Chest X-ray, AP view. Patient: 44 years old, sex M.
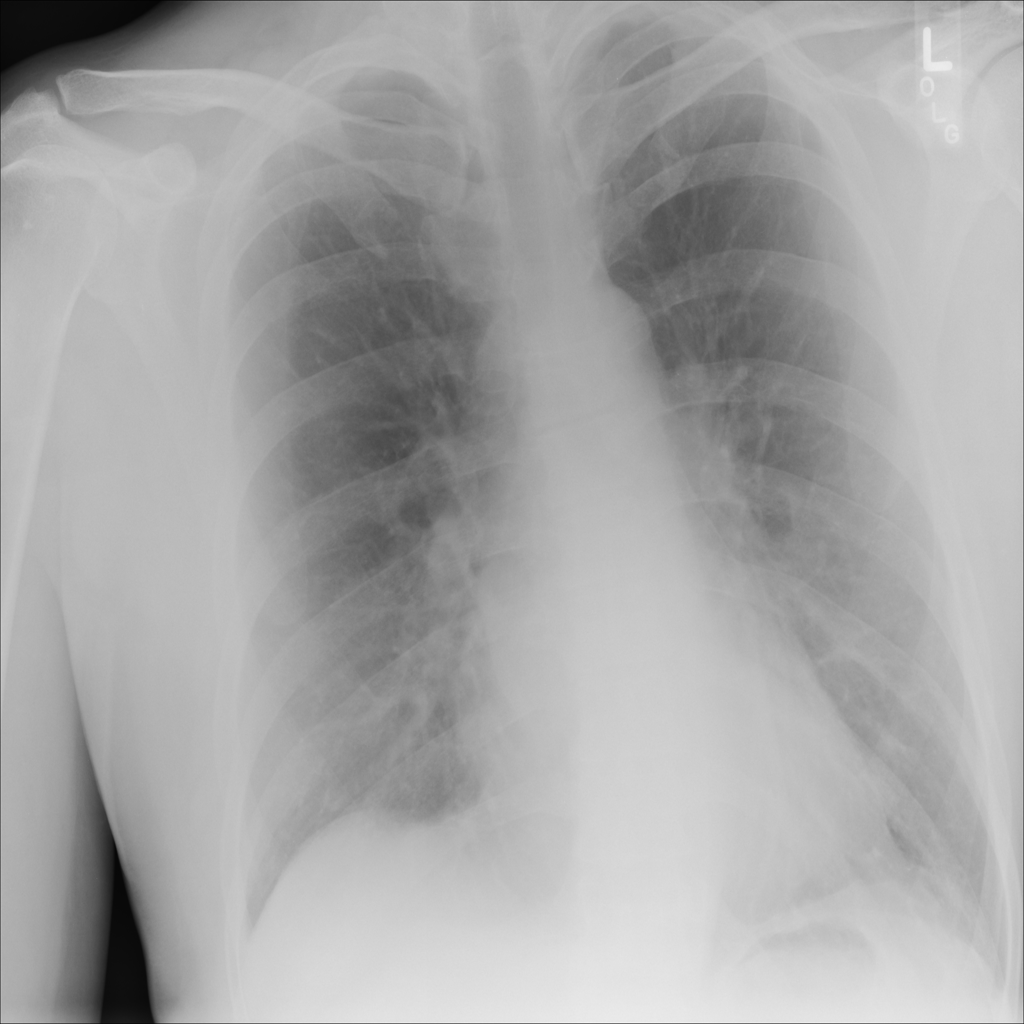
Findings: No Finding